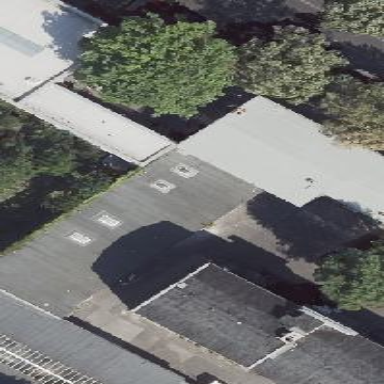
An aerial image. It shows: Residential building with skillion roof shape.